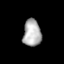
Tissue: lung
Cell type: Endothelial cells
Senescence score: 0.5814
Nuclear area (px): 472
Mean DAPI intensity: 177.485